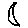
Label: moon